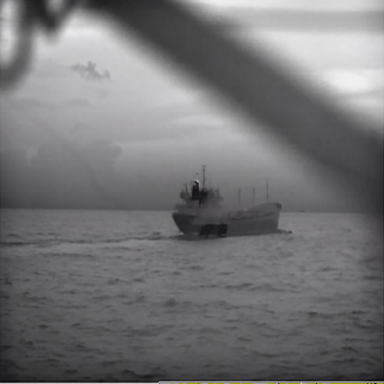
There is a liner in the infrared image.